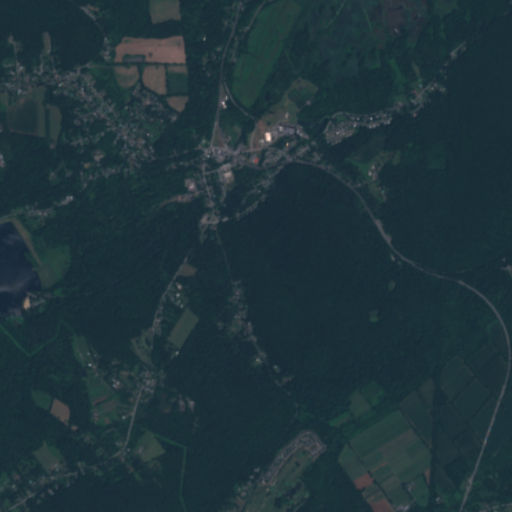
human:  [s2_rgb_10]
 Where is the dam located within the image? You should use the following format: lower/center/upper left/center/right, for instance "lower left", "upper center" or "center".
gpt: The dam is located in the center left of the image.
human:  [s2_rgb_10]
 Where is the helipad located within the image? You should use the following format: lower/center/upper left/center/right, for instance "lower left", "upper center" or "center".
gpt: The helipad is located in the upper center of the image.
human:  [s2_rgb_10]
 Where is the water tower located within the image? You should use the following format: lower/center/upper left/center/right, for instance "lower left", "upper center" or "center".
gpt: The water tower is located in the upper center of the image.
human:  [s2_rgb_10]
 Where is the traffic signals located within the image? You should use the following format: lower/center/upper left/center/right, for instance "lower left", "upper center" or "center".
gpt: The traffic signals is located in the upper center of the image.
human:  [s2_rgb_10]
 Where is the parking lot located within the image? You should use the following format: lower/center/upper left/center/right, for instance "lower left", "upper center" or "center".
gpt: There is no parking lot in the image.